Interaction volume radius: 5 \u00c5
Interaction volume height: 10 \u00c5
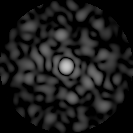
Disorder parameter: 0.8252